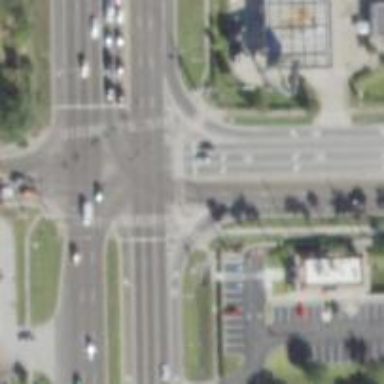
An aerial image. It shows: Uncontrolled and marked road crossing.